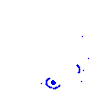
Particle: electron